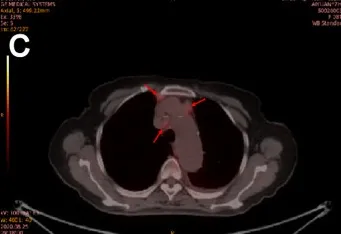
Positron emission tomography computed tomography on August 25, 2020. Mediastinum.
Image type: radiology (pet)